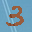
Label: 3